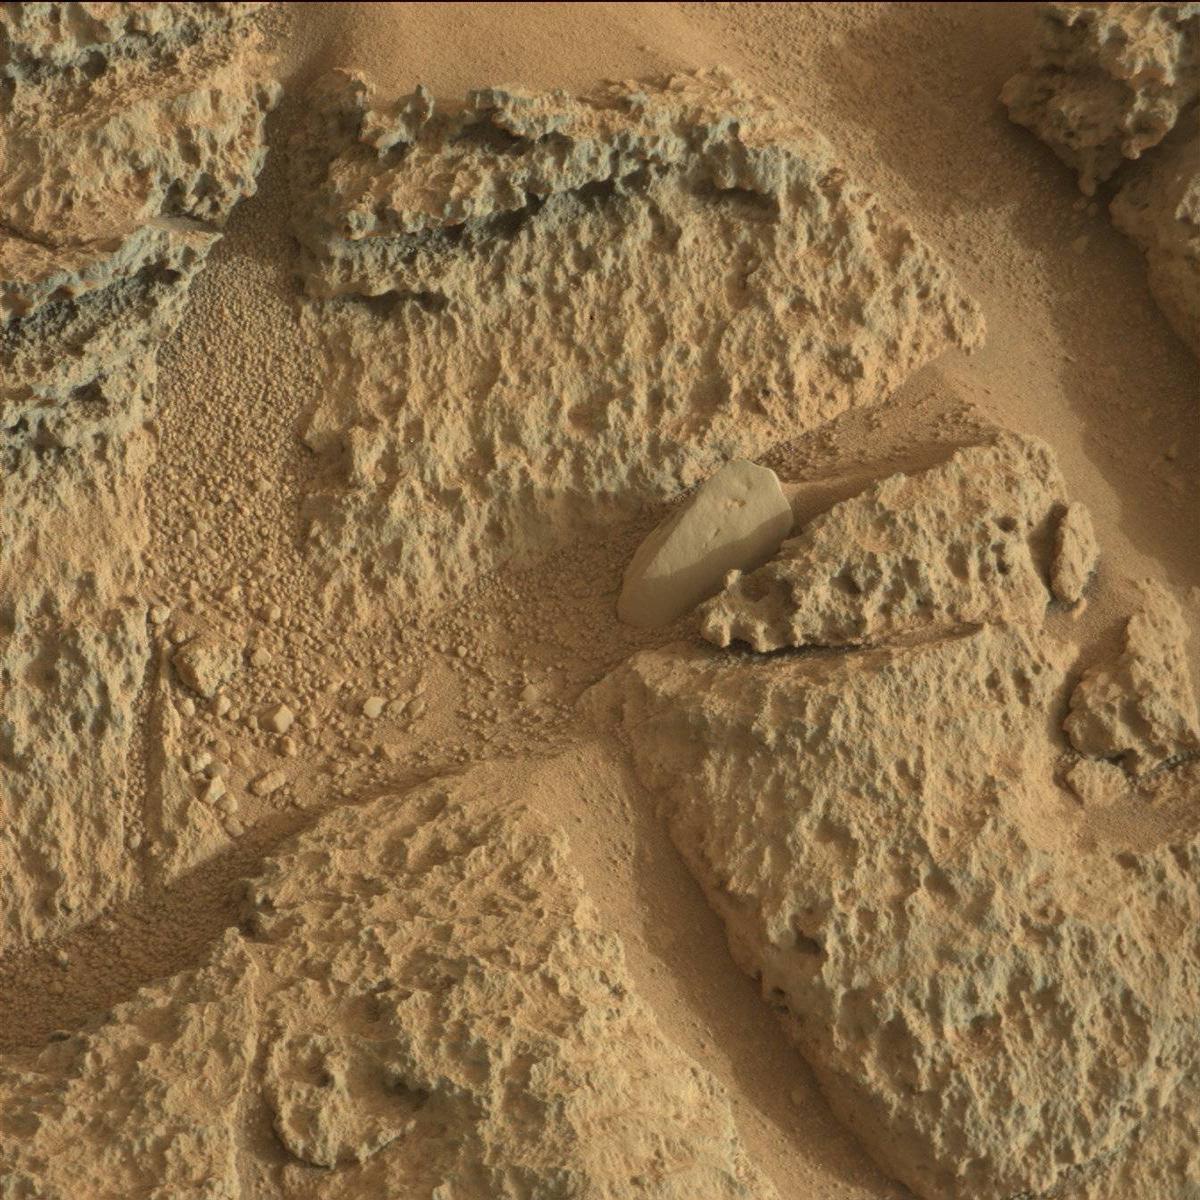
Terrain classes present: Bedrock, Rock, Sand / Soil